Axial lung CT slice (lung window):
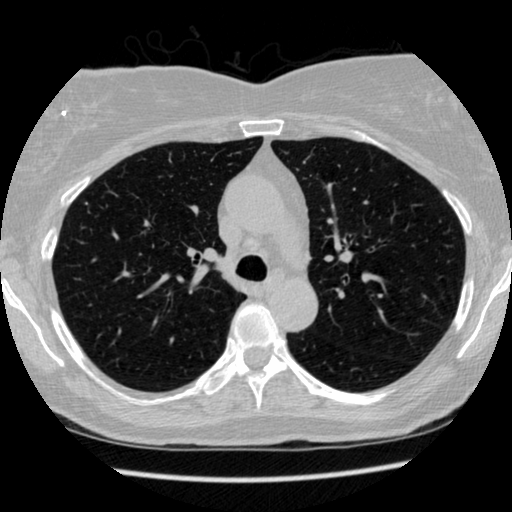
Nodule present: no